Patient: sex F, age 68
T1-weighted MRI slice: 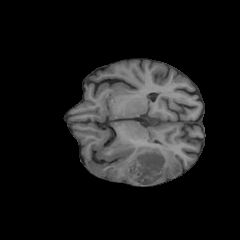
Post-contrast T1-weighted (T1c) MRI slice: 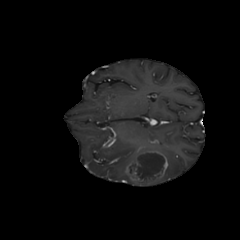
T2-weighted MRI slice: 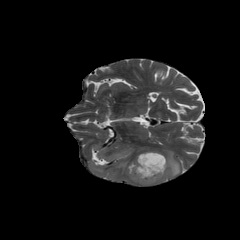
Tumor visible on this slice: yes
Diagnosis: Glioblastoma, IDH-wildtype
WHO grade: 4